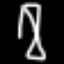
Label: hourglass